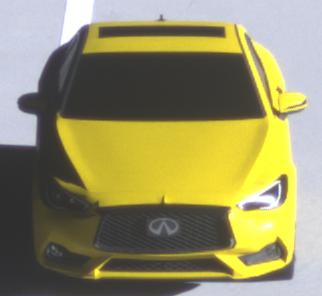
Make: Infiniti
Model: Q60 2.0t
Detailed model: Q60 (V37)
Model produced from: 2016/10
Model produced until: 2018/08
Doors: 2
Color: yellow
Road condition: dry road
Daytime: morning or afternoon
Contrast: high contrast